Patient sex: F
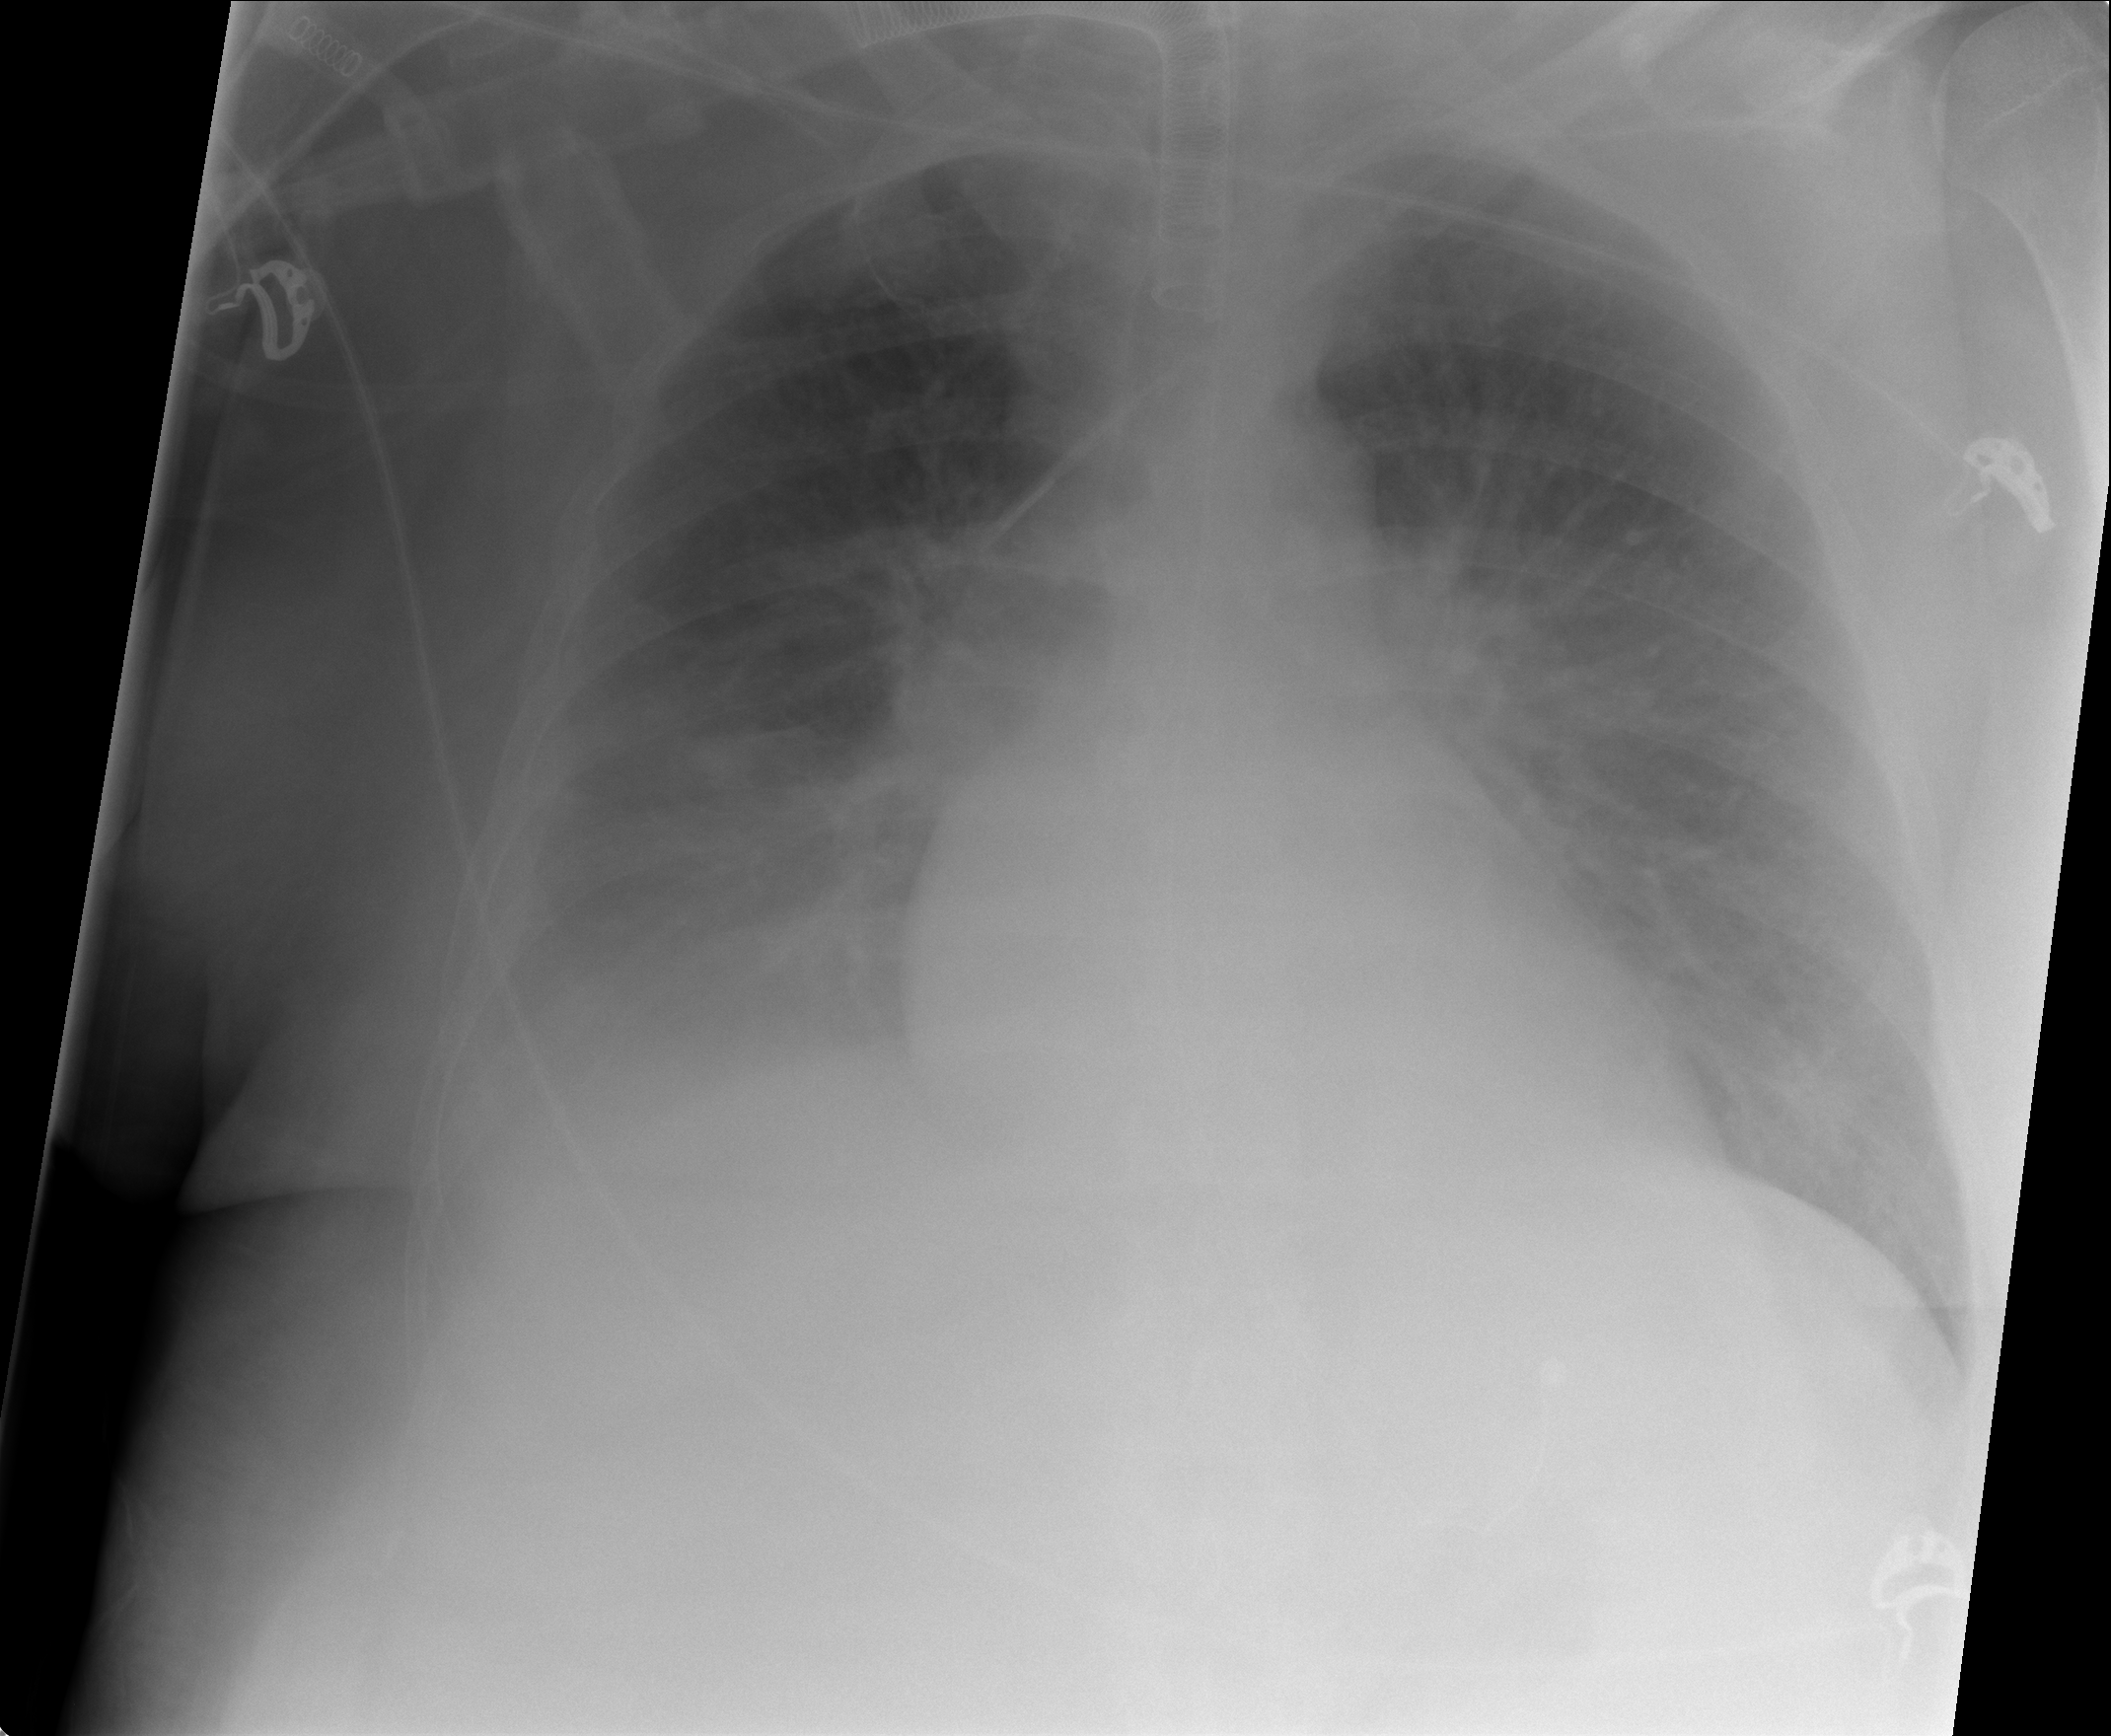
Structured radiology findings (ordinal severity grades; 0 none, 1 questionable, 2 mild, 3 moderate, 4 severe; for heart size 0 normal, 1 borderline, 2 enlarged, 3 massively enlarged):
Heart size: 1
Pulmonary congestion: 0
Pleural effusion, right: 2
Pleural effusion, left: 0
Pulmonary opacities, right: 0
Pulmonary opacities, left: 0
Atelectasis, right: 0
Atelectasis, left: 0